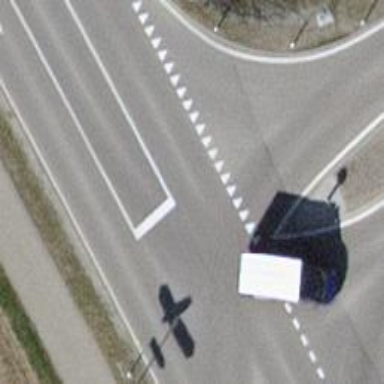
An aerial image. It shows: Road with "give way" sign.